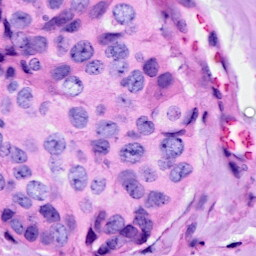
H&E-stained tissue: Breast